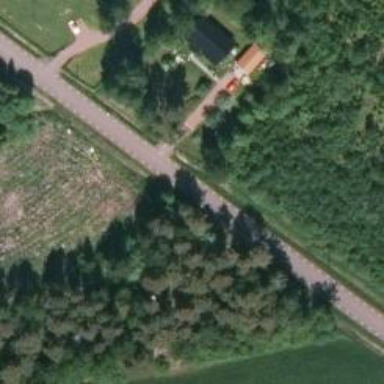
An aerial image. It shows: Driveway.